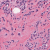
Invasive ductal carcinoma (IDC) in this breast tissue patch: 1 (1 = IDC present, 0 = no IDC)